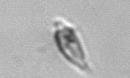
Label: Oxytoxum